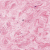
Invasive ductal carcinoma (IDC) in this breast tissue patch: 0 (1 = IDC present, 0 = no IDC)